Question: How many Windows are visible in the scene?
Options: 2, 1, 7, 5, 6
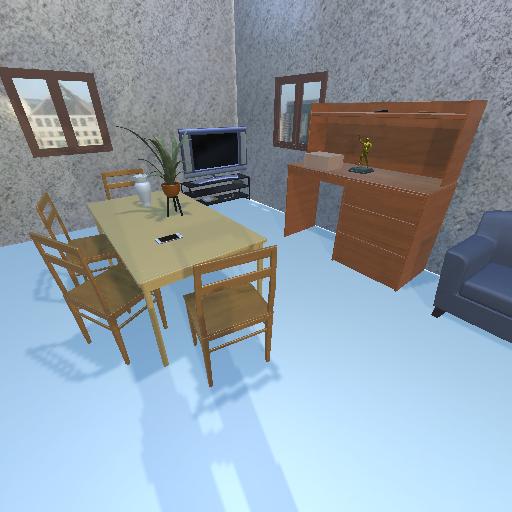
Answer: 2